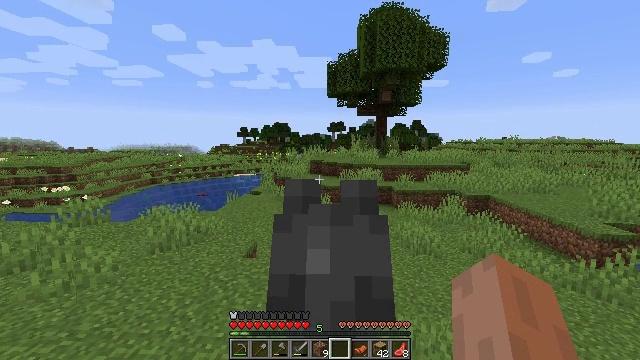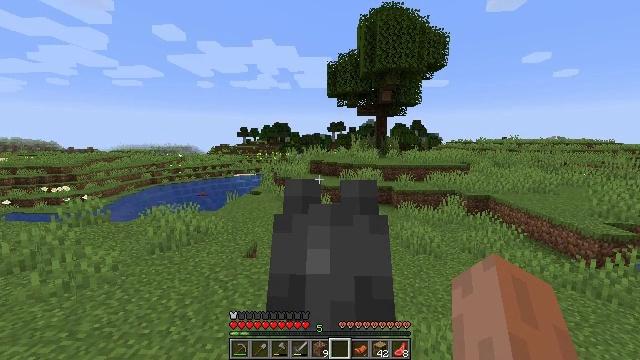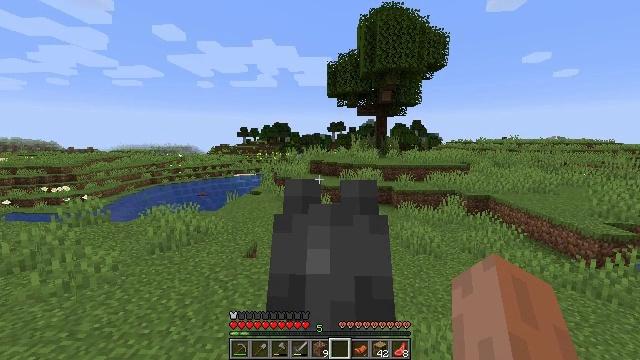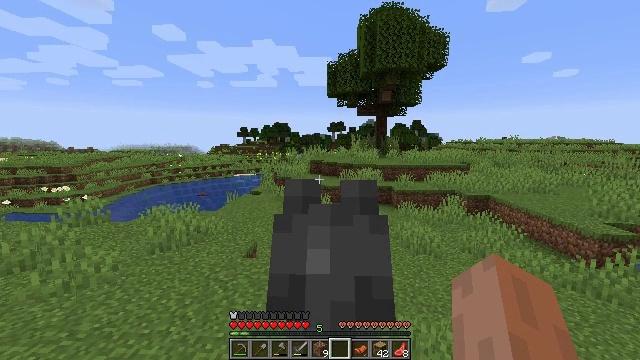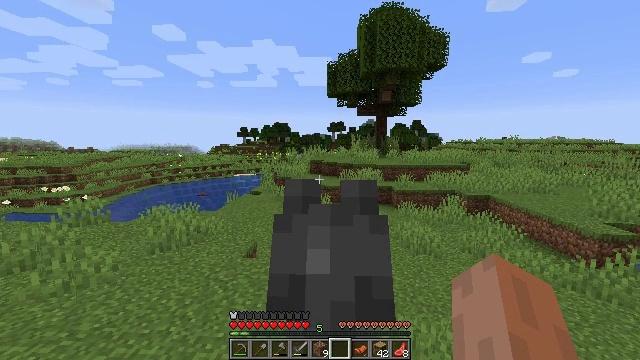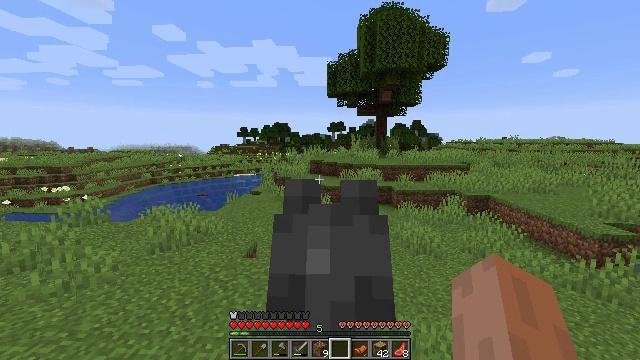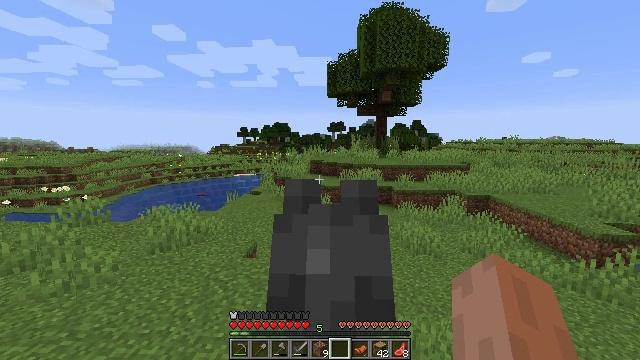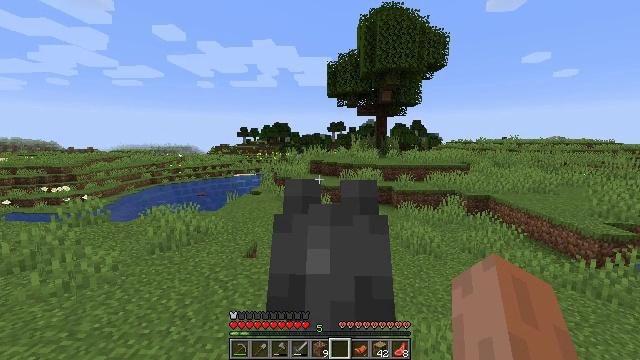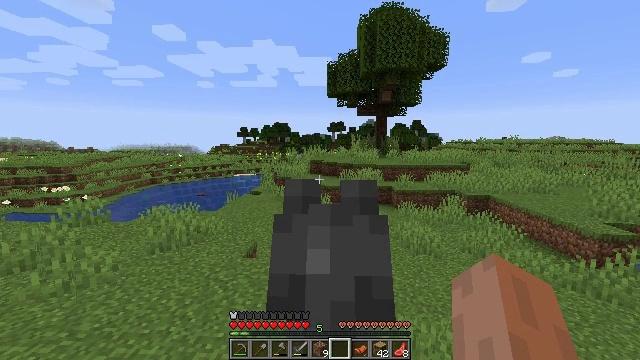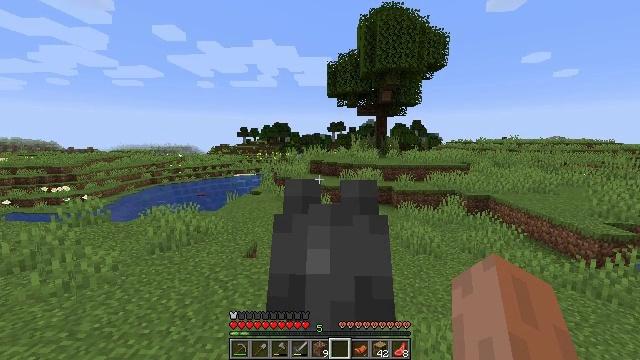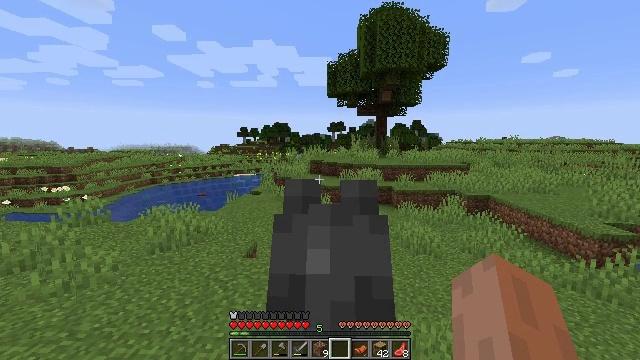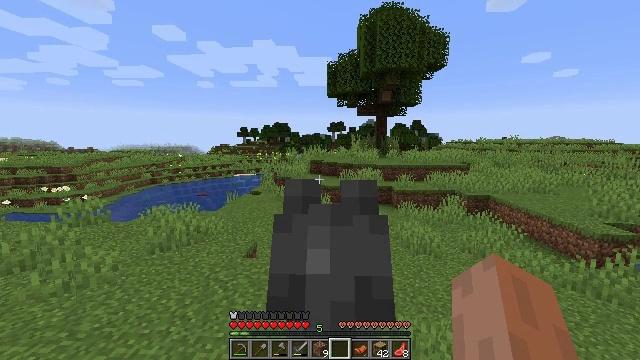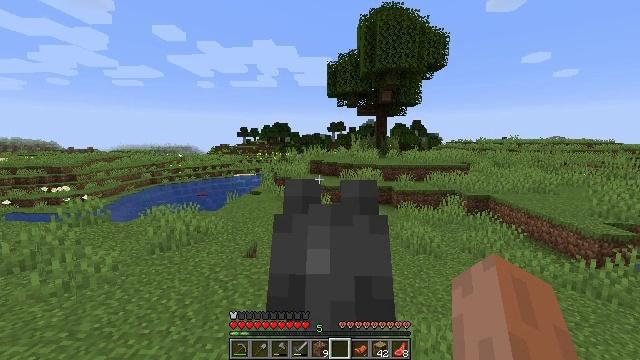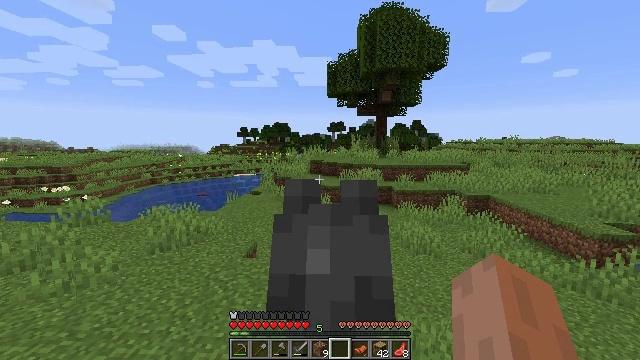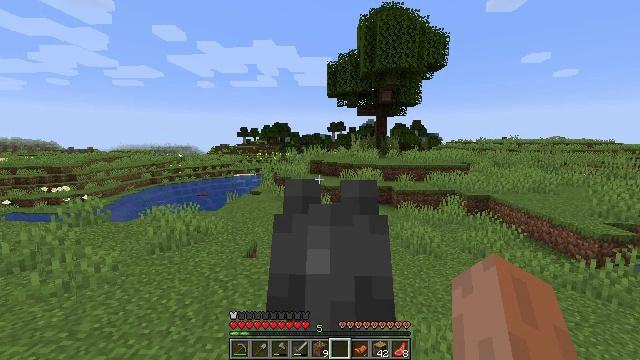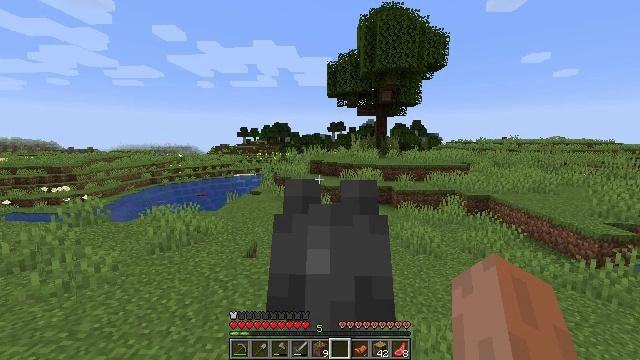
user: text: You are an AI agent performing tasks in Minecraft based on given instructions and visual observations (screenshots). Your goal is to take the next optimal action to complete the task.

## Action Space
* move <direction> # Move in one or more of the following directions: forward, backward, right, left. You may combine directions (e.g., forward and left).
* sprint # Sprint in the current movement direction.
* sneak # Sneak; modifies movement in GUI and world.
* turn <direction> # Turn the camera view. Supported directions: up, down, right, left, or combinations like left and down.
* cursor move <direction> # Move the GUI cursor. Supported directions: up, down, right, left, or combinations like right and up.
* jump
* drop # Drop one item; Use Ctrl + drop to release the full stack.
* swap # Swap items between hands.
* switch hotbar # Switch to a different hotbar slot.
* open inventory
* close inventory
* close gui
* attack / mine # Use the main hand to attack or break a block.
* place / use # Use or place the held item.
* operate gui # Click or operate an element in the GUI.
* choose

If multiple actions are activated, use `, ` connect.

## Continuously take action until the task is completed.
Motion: motion action
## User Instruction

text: Harvest coarse dirt by holding left button.
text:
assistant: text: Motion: no_op
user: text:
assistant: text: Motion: no_op
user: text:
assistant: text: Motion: no_op
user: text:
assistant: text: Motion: no_op
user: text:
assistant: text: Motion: no_op
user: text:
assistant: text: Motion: no_op
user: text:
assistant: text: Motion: no_op
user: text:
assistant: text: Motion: no_op
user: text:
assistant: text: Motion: no_op
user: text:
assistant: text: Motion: no_op
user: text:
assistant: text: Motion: no_op
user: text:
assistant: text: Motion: no_op
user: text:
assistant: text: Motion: no_op
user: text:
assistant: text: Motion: no_op
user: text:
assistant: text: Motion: no_op
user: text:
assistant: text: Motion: no_op
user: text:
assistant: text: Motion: no_op
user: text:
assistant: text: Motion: no_op
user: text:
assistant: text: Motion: no_op
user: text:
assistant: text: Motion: no_op
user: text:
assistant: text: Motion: no_op
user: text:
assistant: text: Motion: no_op
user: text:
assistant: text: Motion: no_op
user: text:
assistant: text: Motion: no_op
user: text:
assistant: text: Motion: no_op
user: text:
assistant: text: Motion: no_op
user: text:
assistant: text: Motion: no_op
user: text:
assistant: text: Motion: no_op
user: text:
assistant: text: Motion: no_op
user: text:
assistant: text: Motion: no_op